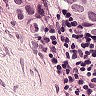
Metastatic tissue present: yes